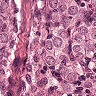
Metastatic tissue present: yes